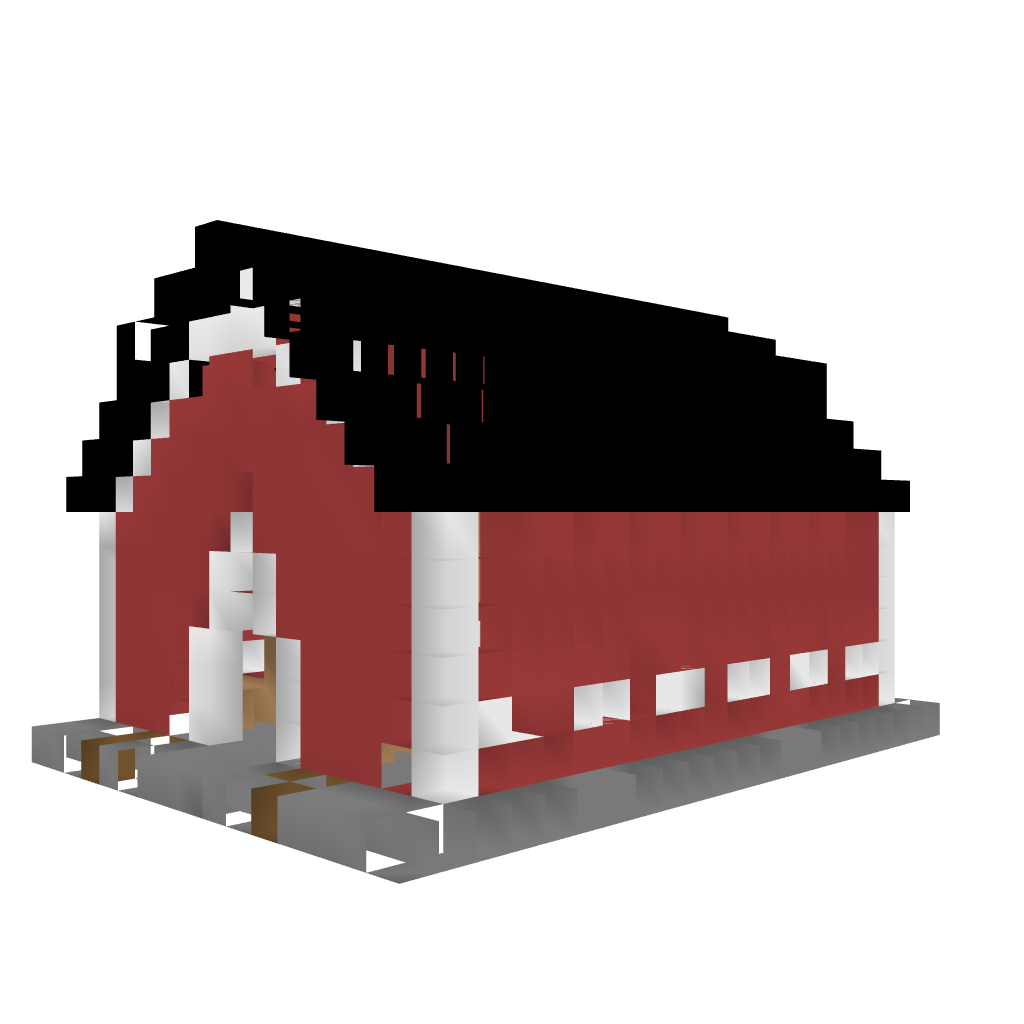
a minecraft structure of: Livestock Barn bad low quality